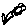
Label: flower